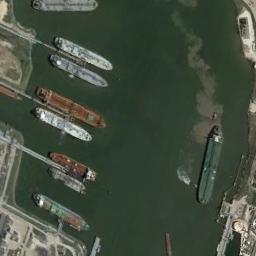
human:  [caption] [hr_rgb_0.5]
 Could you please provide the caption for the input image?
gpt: There are many ships in the green water on the shore .

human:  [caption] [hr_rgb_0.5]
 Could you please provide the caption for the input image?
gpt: Some ships of different sizes are docked at the dock and another ship is sailing next to them .

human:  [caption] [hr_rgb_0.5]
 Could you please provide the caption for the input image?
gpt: Several ships of different sizes and shapes are at sea .

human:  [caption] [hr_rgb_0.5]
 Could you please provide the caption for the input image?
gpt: Several green, Red and white boats of various sizes dock at the dock .

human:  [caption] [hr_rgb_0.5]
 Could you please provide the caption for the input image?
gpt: There are several ships at the harbor .